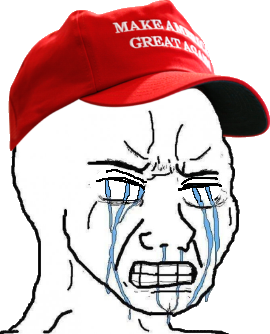
Label: 5_Crying_Wojak